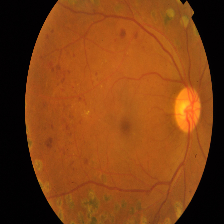
Diabetic retinopathy grade: Proliferative DR